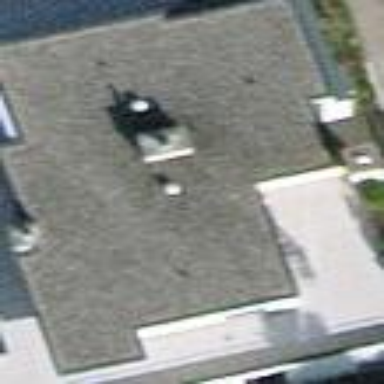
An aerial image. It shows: The building has flat roof oriented across. The roof is major part of the building.